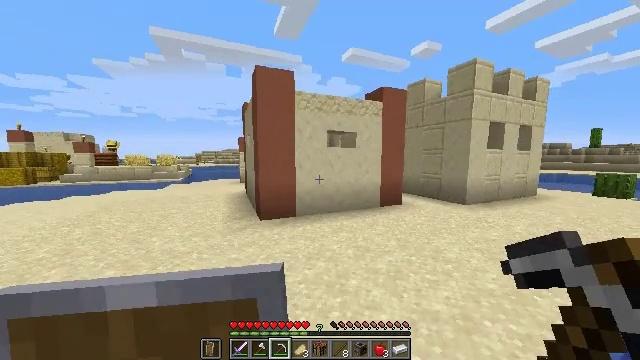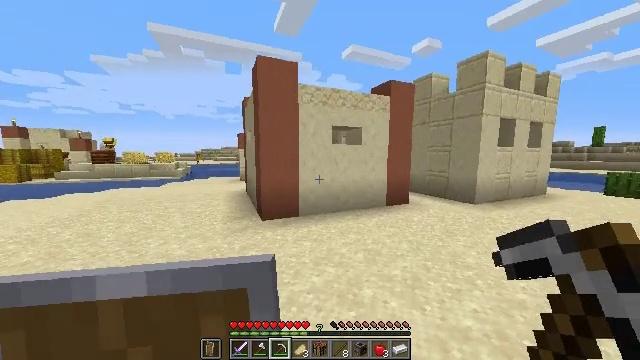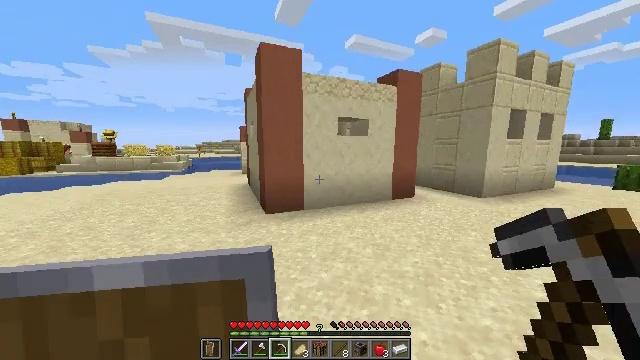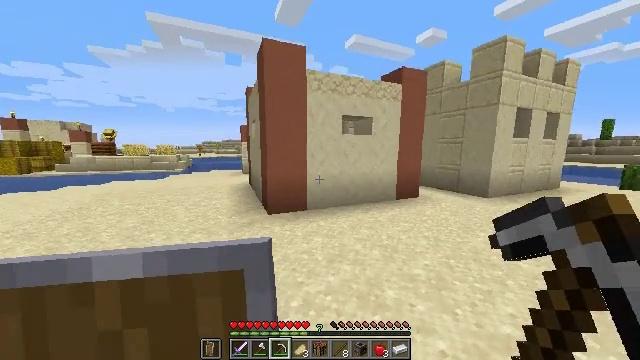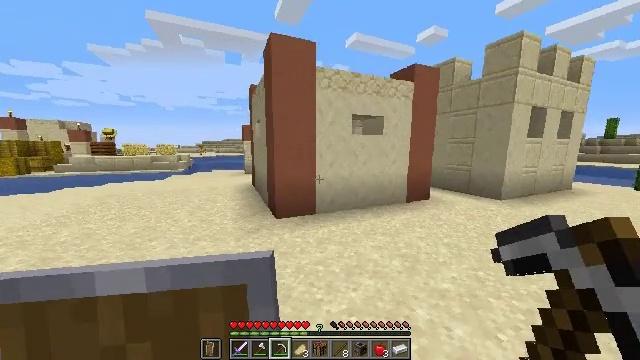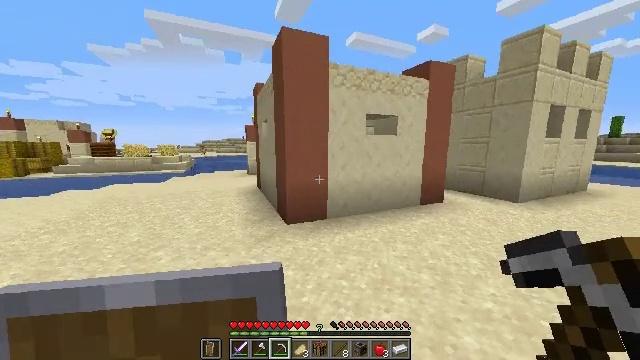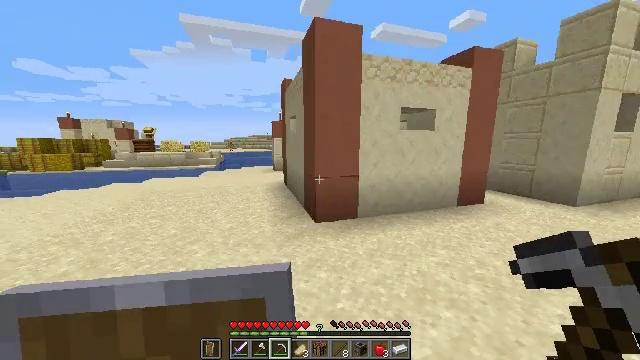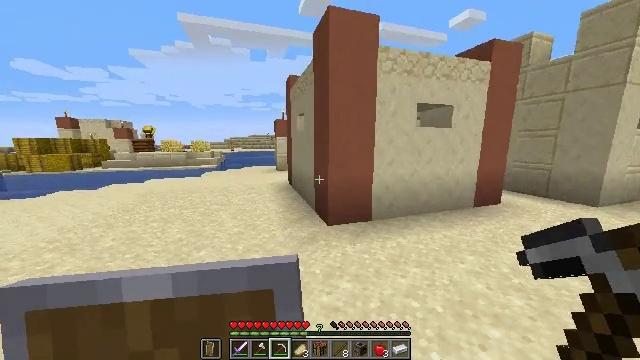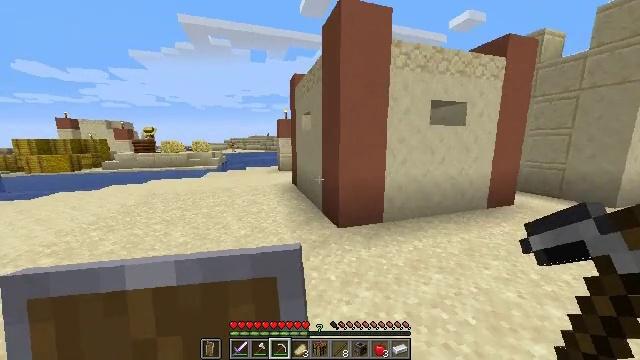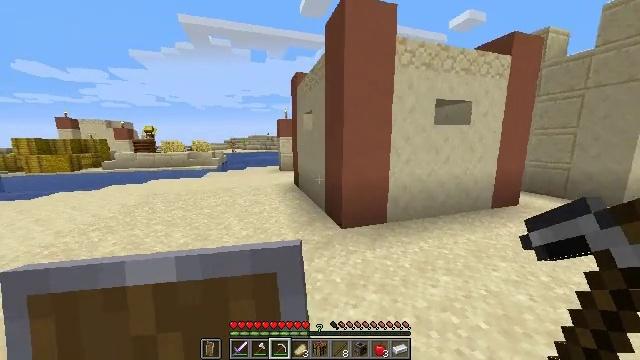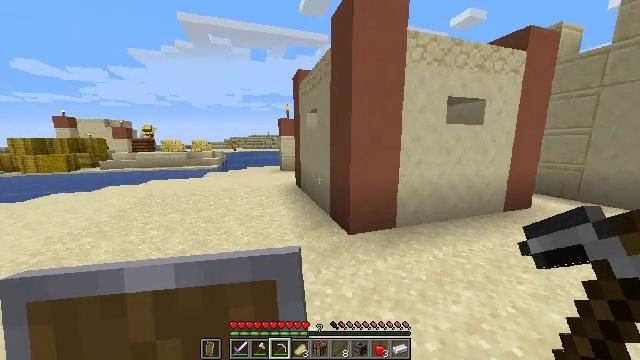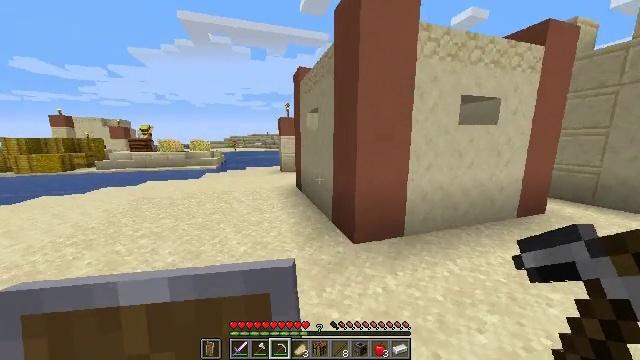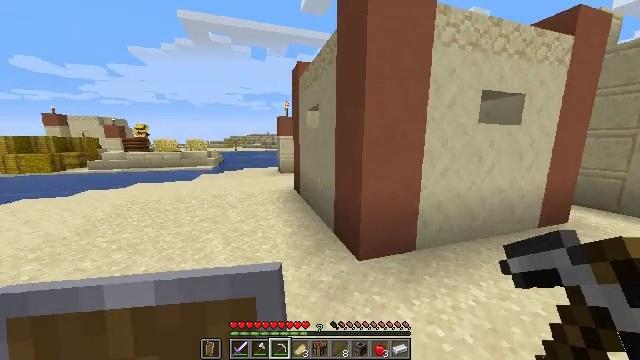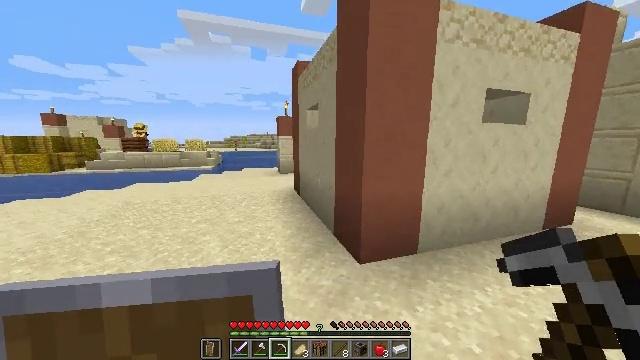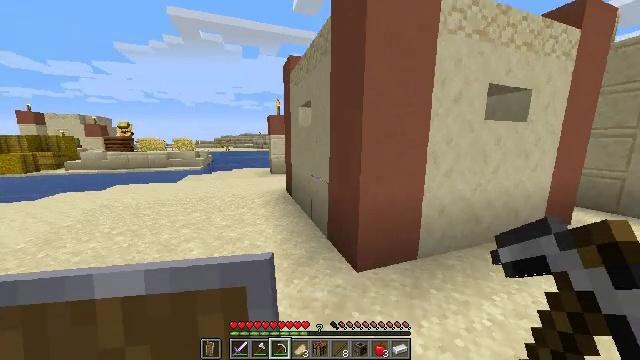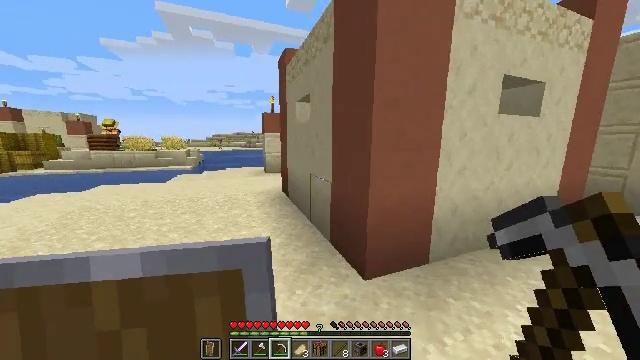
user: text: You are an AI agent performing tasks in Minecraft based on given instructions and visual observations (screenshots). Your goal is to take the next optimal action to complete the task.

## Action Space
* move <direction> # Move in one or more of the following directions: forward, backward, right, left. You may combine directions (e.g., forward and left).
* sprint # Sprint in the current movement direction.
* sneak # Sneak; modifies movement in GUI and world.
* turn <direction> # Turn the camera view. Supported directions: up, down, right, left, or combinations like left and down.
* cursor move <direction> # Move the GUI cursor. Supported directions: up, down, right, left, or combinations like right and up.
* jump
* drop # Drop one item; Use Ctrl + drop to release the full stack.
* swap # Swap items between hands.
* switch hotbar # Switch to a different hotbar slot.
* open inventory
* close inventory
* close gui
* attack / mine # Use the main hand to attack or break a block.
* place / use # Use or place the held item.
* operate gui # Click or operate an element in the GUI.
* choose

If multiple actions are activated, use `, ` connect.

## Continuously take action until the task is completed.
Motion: motion action
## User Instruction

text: Cut down the sugar cane stalks.
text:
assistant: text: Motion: move forward and move left, sprint
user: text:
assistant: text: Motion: move forward and move left, sprint, turn down
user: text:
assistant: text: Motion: move forward and move left, sprint
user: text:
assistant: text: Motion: move forward and move left, sprint
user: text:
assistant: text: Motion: move forward and move left, sprint
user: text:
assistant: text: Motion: move forward and move left, sprint, turn left and down
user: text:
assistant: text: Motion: move forward and move left, sprint
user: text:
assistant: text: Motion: move forward and move left, sprint
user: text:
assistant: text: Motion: move forward, sprint
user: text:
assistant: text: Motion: move forward
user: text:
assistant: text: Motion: move forward
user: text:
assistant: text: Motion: move forward
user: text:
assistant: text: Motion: move forward, sprint
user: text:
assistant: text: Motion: move forward and move left, sprint, turn right
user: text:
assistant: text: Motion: move forward and move left, sprint, turn right
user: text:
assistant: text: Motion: move forward and move left, sprint
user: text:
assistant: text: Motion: move forward and move left, sprint, turn left and down
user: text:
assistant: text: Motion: move forward and move left, sprint, turn left and down
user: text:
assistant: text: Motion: move forward, sprint, turn left
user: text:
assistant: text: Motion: move forward, sprint
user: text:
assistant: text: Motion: move forward, sprint
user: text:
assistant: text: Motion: move forward, sprint
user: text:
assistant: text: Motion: move forward, sprint
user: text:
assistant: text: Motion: move forward, sprint
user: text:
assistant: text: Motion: move forward, sprint
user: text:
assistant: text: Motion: move forward, sprint
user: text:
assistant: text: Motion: move forward and move left, sprint
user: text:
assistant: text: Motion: move forward and move left, sprint
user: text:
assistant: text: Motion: move forward and move left, sprint
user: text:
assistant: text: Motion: move forward and move left, sprint